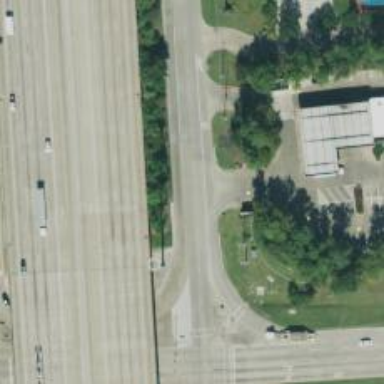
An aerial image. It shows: Secondary road with frontage road alongside.